Field crop: tomato
Growth stage: 1
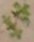
Species: portulaca